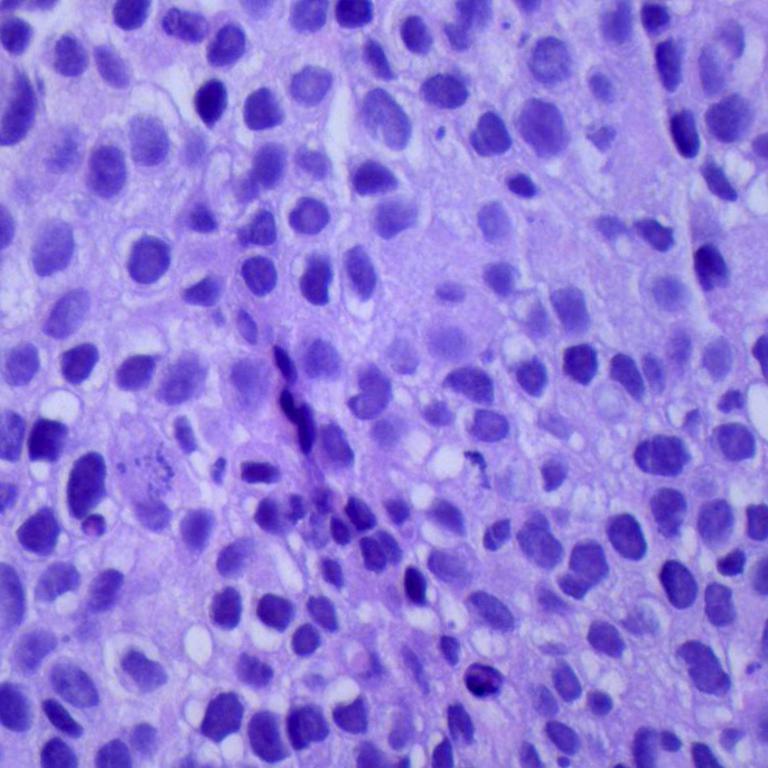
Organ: lung
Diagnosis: squamous carcinomas